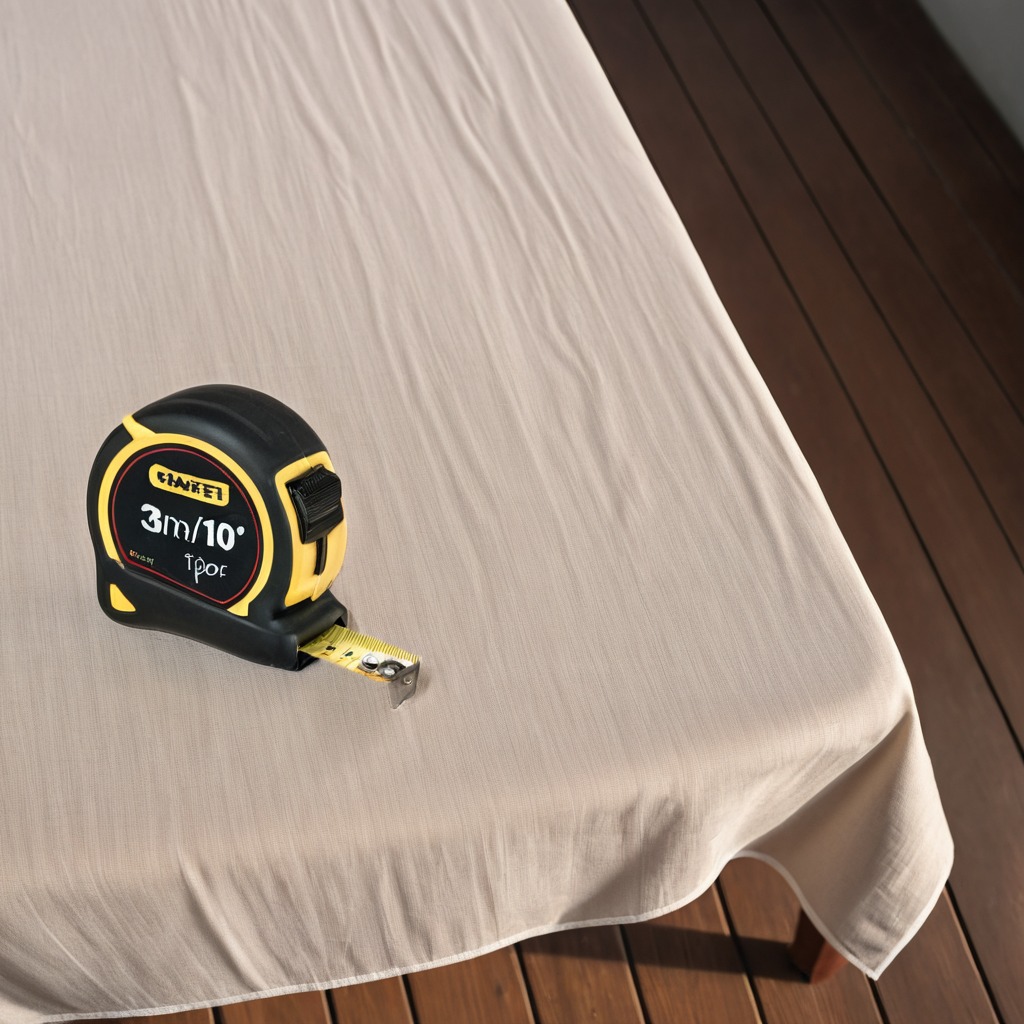
A measuring tape lies on a wooden table in an outdoor workshop during daytime bright natural light soft shadows worn but beneath the cloth.